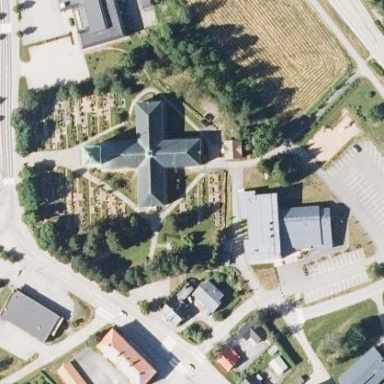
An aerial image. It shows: Religious site.